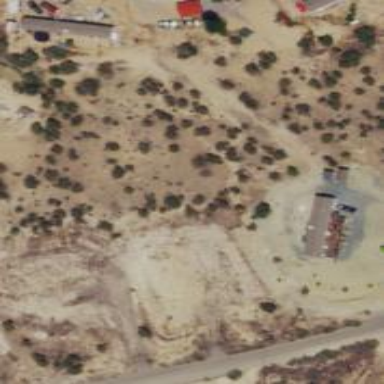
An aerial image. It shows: Brownfield area covered with scrub vegetation.